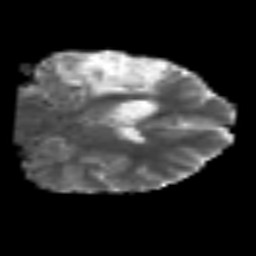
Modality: MD
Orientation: coronal
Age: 54
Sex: male
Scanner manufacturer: siemens
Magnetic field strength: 3 T
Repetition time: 6.1 s
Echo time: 0.101 s